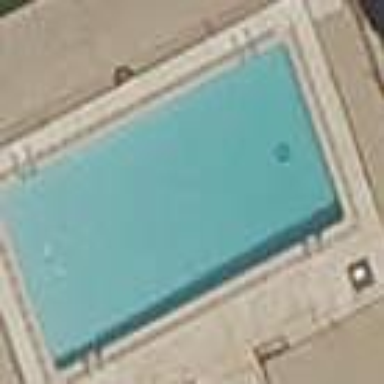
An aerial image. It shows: Swimming pool located in leisure land.